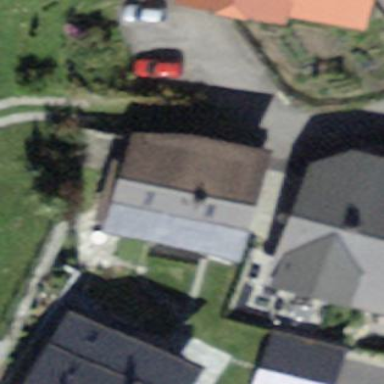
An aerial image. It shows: Residential building.